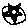
Label: star